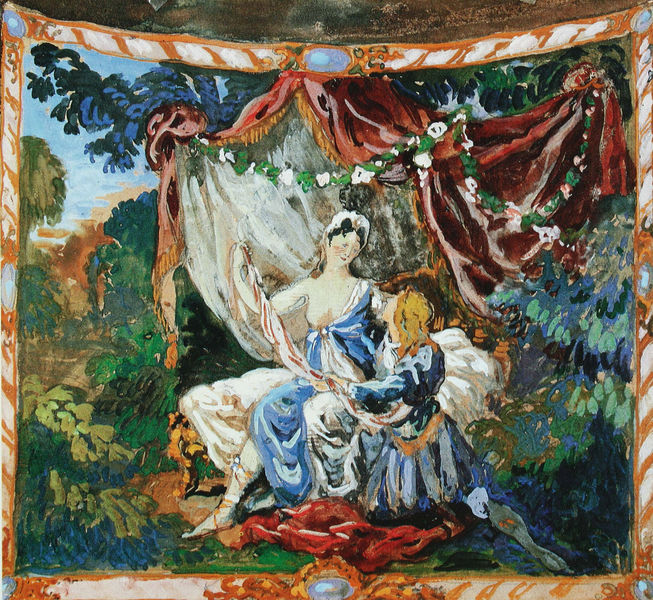
Titel: Armida und Rinaldo. Entwurf für einen Wandteppich im Ballett "Le Pavillon d'Armide"
Künstler: Alexandre Benois
Standort: Moskau
Institution: Bachruschin-Museum
Schlagwörter: baum, blau, mann, weiß, frauen, grün, landschaft, menschen, blume, blumen, braun, bunt, frau, orange, skizze, ausblick, blüten, rot, wiese, rahmen, vorhang, öl, busch, pastos, tücher, paar, girlande, tänzerin, wald, füße, man, schuhe, bett, baldachin, bozzetto, fresko, jugendstiel, zelt, bund, rendezvous, schäferszene